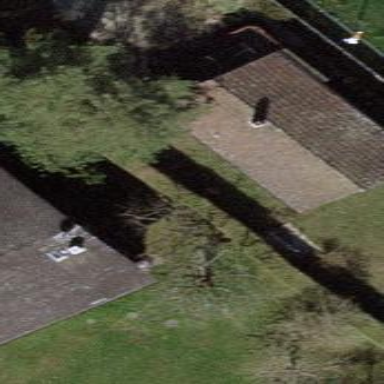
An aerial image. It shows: Detached building.